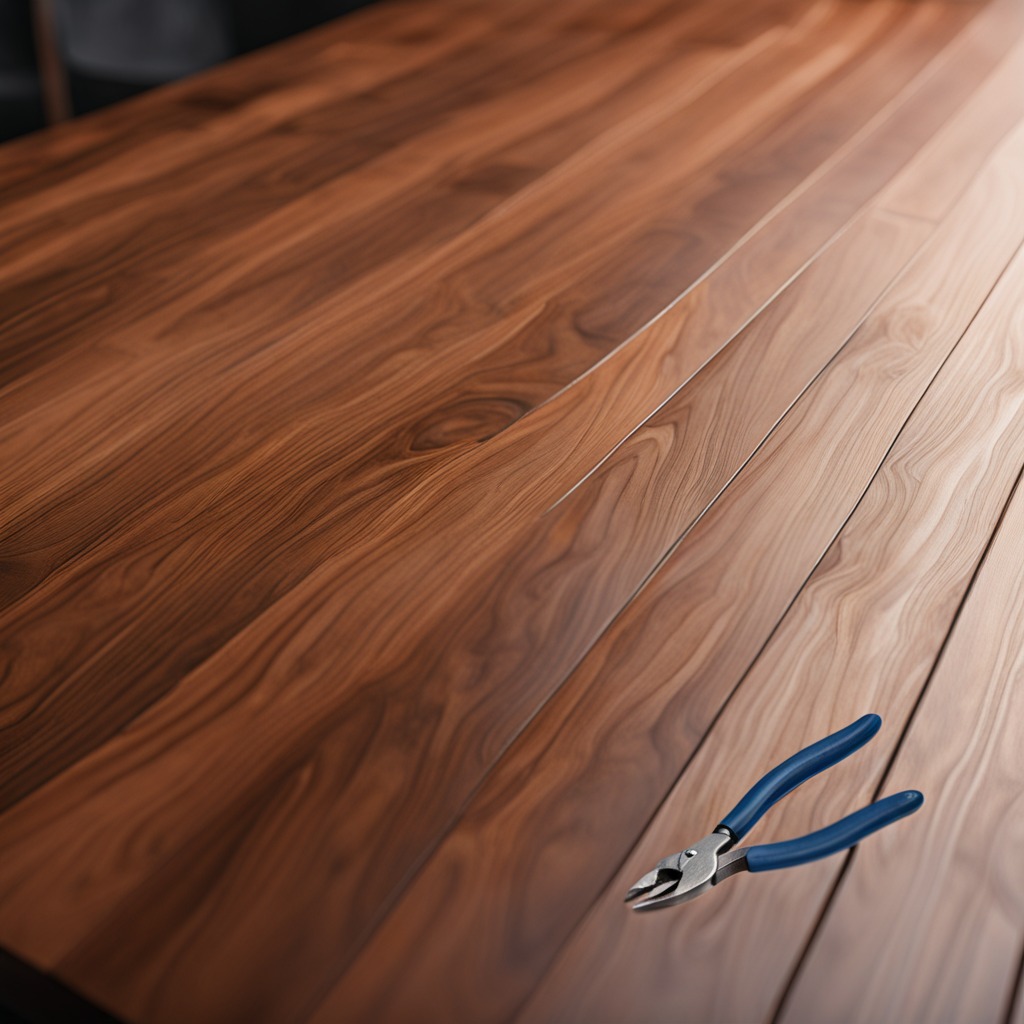
A plier is lying on the wooden table.